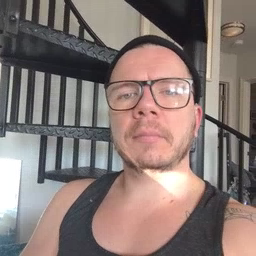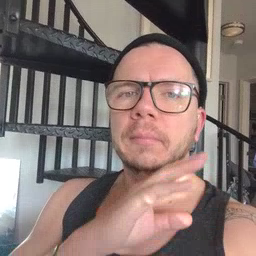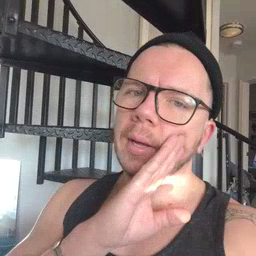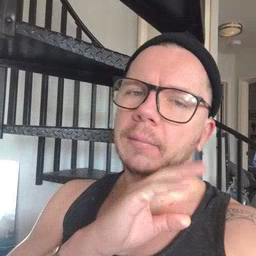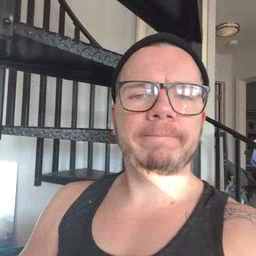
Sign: for